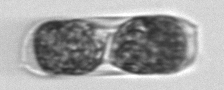
Label: Hemiaulus